Field crop: tomato
Growth stage: 1
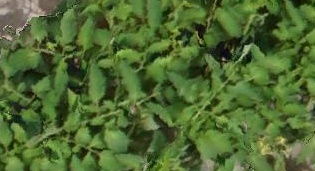
Species: tomato